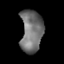
Tissue: lung
Cell type: Epithelial cells
Senescence score: 0.2328
Nuclear area (px): 915
Mean DAPI intensity: 113.766